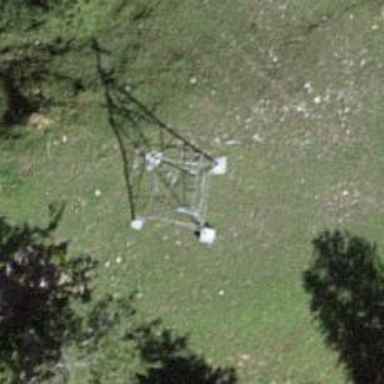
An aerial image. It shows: Pylon used for aerialway.